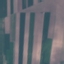
Land use / land cover: AnnualCrop